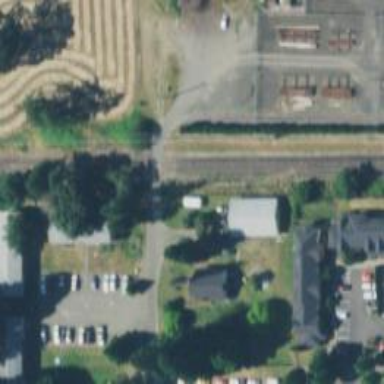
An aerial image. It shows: Level crossing along the railway.